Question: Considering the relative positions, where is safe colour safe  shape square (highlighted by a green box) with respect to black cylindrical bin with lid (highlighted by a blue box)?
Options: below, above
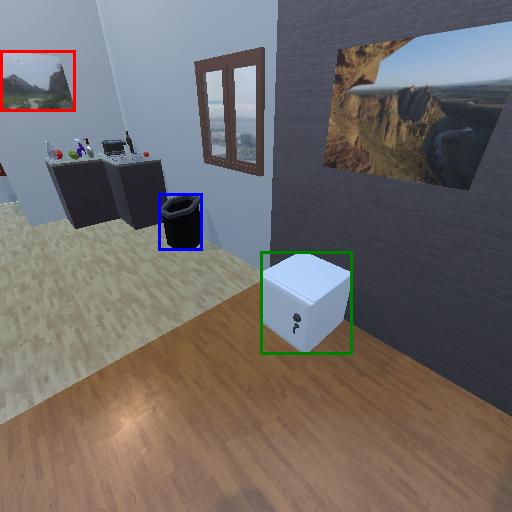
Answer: below